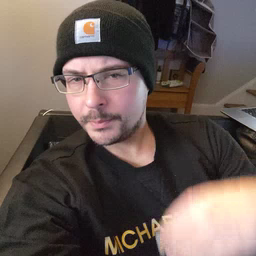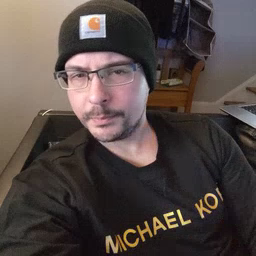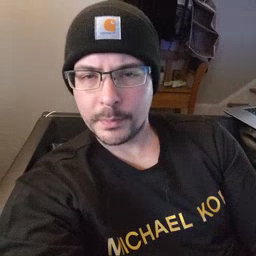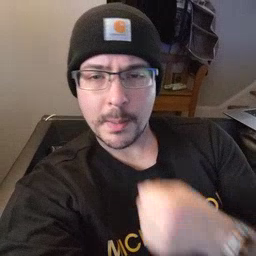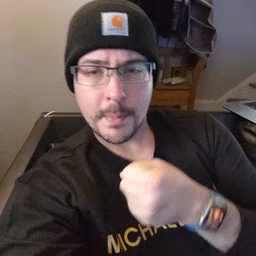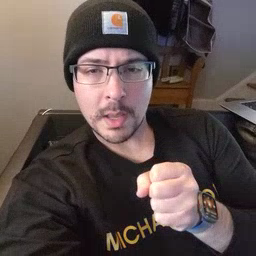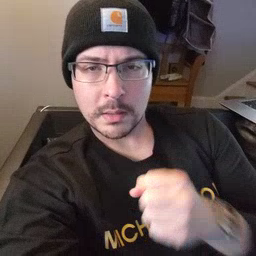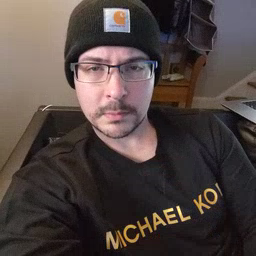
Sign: make